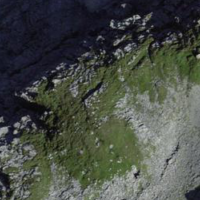
EUNIS habitat code: 48
Species observed at this site:
Arnica montana